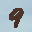
Label: 9